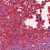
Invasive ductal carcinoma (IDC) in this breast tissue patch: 1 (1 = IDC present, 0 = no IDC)